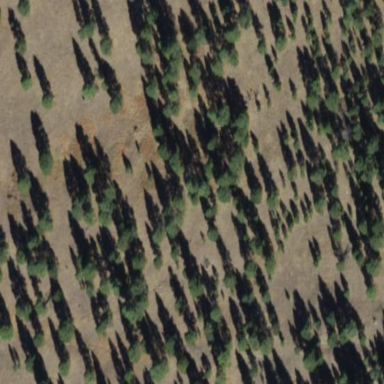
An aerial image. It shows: Woodland with evergreen needle-leaved trees.